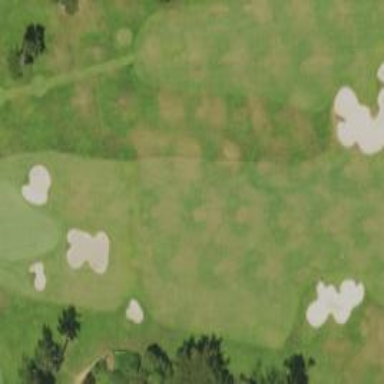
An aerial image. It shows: Golf hole.